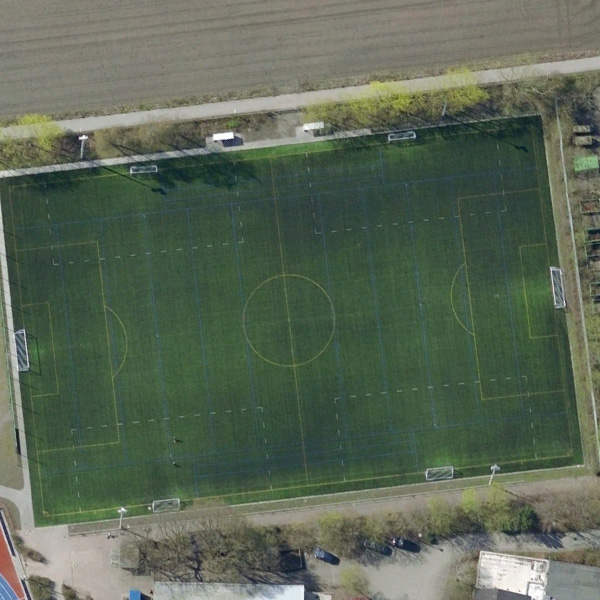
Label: Playground